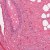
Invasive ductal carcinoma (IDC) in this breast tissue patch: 0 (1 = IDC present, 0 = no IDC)